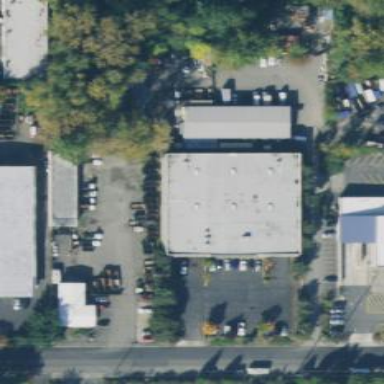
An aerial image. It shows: Commercial building.